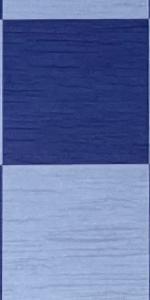
Label: Empty